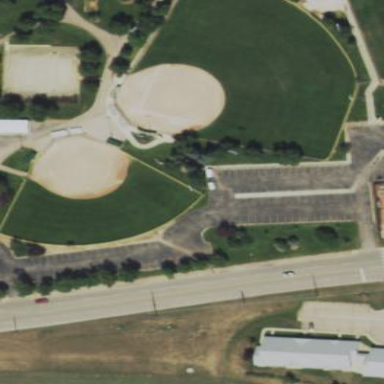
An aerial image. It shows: Grass pitch designated for baseball or softball sports.